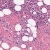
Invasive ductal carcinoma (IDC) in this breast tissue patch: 1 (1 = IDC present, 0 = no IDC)